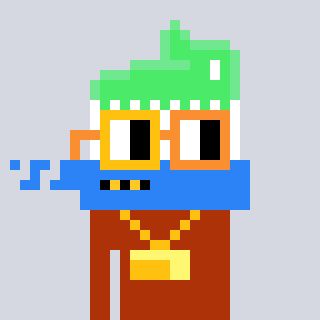
a pixel art character with square yellow and orange glasses, a toothbrush-shaped head and a hotbrown-colored body on a cool background